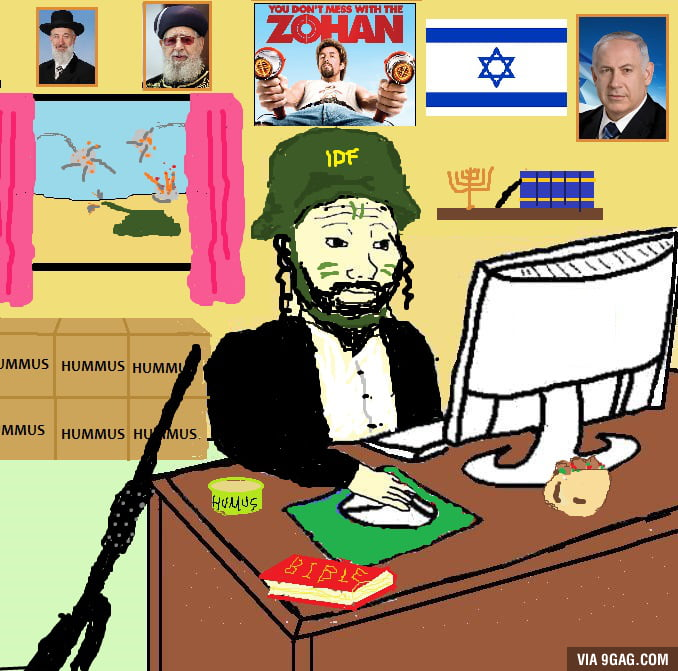
Label: 5_Wojak_with_Background